Question: I am trying to user draggable and droppable functionality.
I have so many folders and want to move folders one folder to another as in outlook.com.
all folders are in the form of li elements like:
'''
<div id="test">
<ul>
<li>.....</li>
<li>.....</li>
<li>.....</li>
<li>.....</li>
</ul>
</div>
'''
I have used below code to drag and drop. when doing drap and drop the li elements position is not moving instead in styles top and left are added. I want to remove the li element and to add at target elements where droped.
'''
$('#test ul li').draggable({
cursor: 'move'
});
$('#test ul li').droppable({});
'''
Below is the image from outlook.com. Folder Structure will be like below:

I dont' want to move inbox,archieve, sent, deleted folders. but want to move the folder under those item. Like "sdfsdf" folder from Deleted to Sent.
How this can be achieved.
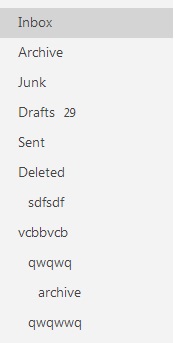
Answer: This <URL> should be what you are looking for. It implements a very basic drag drop functionality that does not include the top level list items.
It uses the below code :
'''
$(document).ready(function() {
$('#test ul li ul li').draggable({
revert: "invalid", // when not dropped, the item will revert back to its initial position
containment: "document",
helper: "clone",
cursor: 'move'
});
$("#test ul li ul").droppable({
hoverClass: "droppable-hover",
activeClass: "ui-state-highlight",
drop: function( event, ui ) {
var $item = ui.draggable;
$item.appendTo($(this));
}
});
});
'''
This code makes all sub items draggable and all sub lists droppable, but it ignores the initial level items. When you drag an item to a new 'UL' it will append the item to that list which will remove it from the previous list.